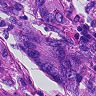
Metastatic tissue present: yes